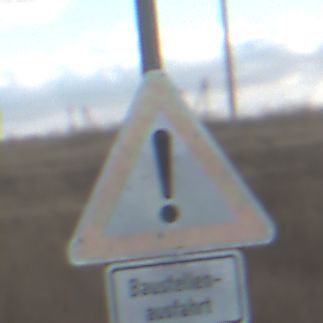
Verkehrszeichen: Gefahrenstelle
Zusatzzeichen unten: HinweiseAufGefahrenDurchVerbaleAngabe2
Umgebung: Outdoor, RoadRail
Tageszeit: SunriseSunset
Wetter: PartlyCloudy
Licht: Natural
Jahreszeit: NotSpecified
Kontrast: LowContrast